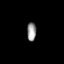
Tissue: prostate
Cell type: Fibroblasts
Senescence score: 0.7175
Nuclear area (px): 169
Mean DAPI intensity: 147.722